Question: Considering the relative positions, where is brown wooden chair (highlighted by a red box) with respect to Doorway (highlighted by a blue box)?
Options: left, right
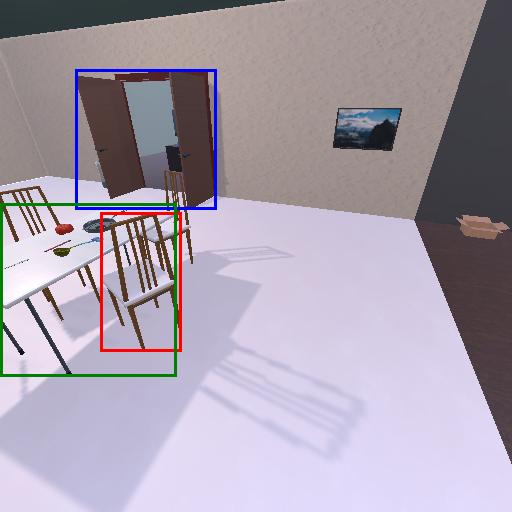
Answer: left